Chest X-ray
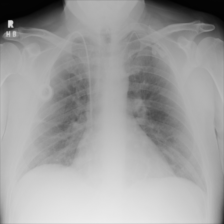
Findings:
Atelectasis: negative
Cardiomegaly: negative
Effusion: negative
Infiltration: negative
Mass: negative
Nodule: negative
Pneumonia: negative
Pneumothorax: negative
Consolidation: negative
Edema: negative
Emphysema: negative
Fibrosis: negative
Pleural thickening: negative
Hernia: negative